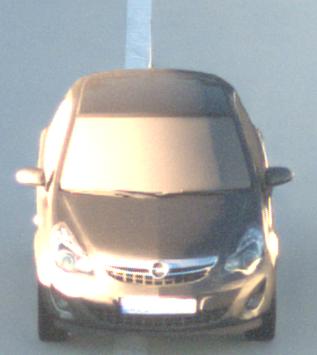
Make: Opel
Model: Corsa 1.2
Detailed model: Corsa (D)
Model produced from: 2011/01
Model produced until: 2014/08
Doors: 3
Color: gray
Road condition: dry road
Daytime: sunrise or sunset
Contrast: high contrast